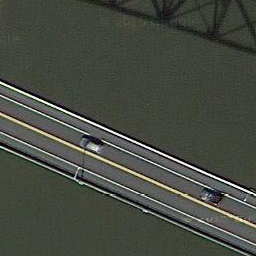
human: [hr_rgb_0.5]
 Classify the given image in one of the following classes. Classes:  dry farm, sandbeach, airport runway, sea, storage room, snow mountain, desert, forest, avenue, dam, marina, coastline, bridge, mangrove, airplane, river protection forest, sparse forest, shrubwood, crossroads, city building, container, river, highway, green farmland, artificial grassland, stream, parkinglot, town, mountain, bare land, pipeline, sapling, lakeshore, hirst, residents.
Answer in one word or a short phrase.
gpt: bridge